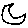
Label: moon